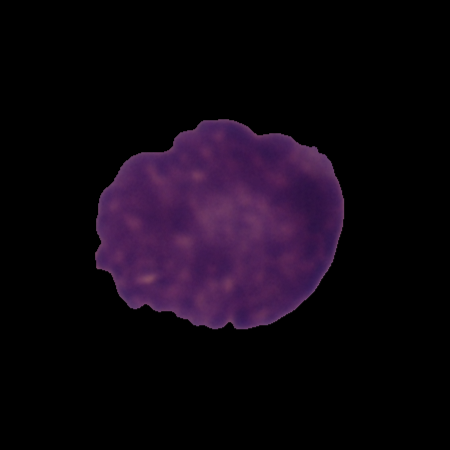
Label: healthy